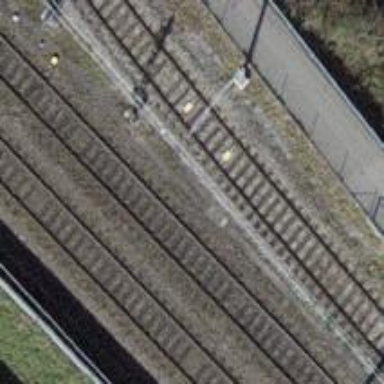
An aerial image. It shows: Railway signal.